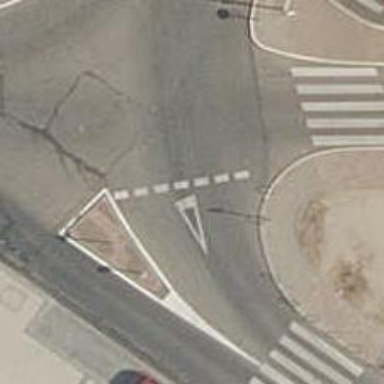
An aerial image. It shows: Road with "give way" sign.